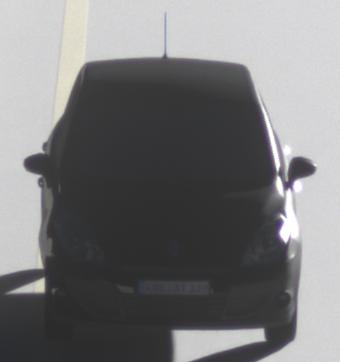
Make: Renault
Model: Scénic 1.6 16V 110
Detailed model: Scénic (III)
Model produced from: 2009/06
Model produced until: 2010/08
Doors: 5
Color: black
Road condition: dry road
Daytime: sunrise or sunset
Contrast: high contrast